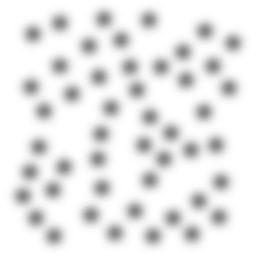
Squares: 0
Triangles: 0
Stars: 48
Total shapes: 48